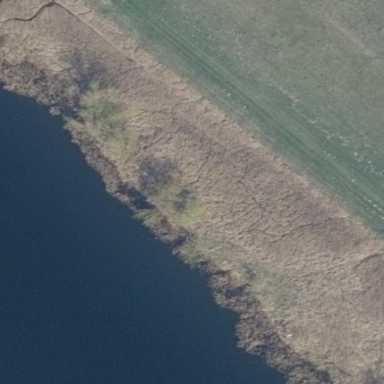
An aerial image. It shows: Wetland area characterized by wet meadow.